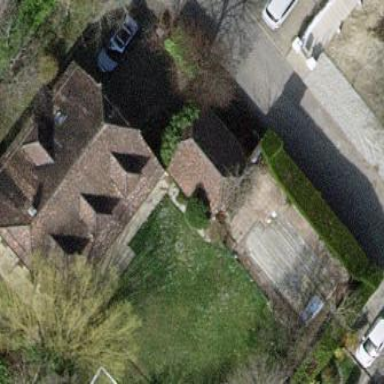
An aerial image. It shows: Garage building.